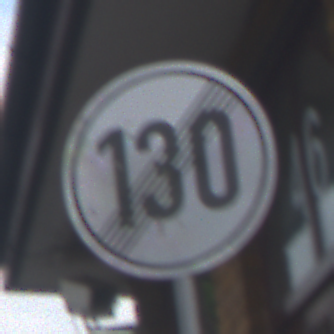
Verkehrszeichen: EndeGeschwindigkeit130
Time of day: MorningAfternoon
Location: Outdoor (Urban)
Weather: Overcast
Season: NotSpecified
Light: Natural